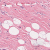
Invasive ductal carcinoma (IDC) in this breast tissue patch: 0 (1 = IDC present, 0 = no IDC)